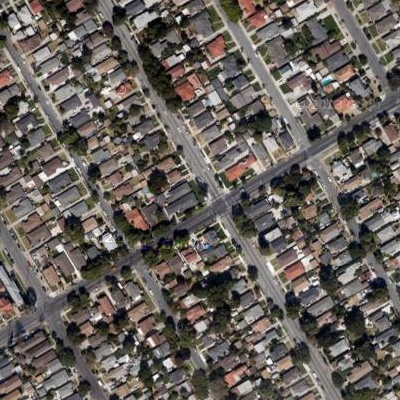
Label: fResident